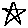
Label: star